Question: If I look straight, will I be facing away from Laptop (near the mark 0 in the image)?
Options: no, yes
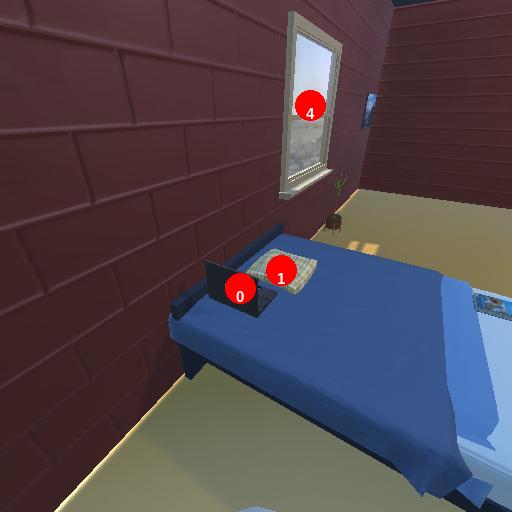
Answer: no